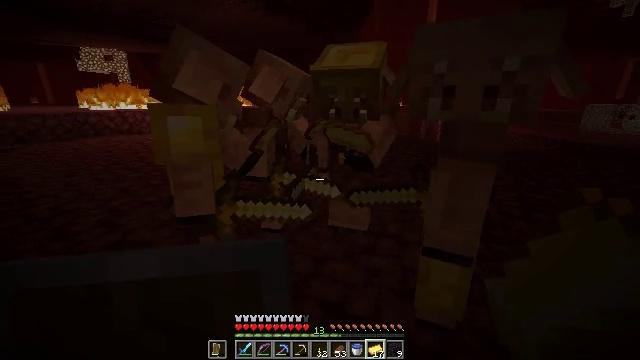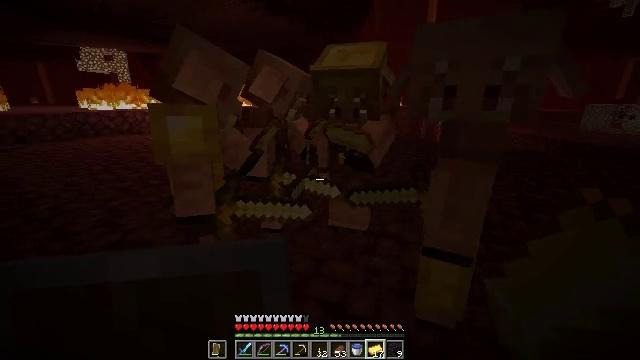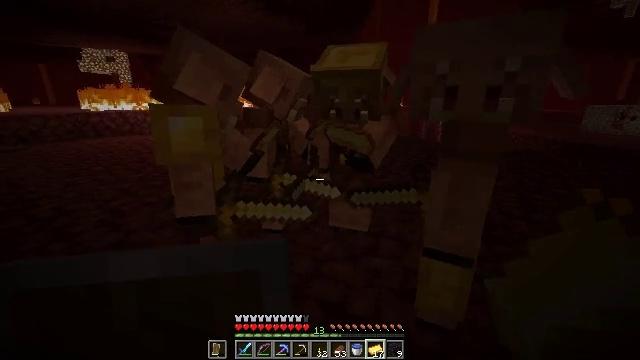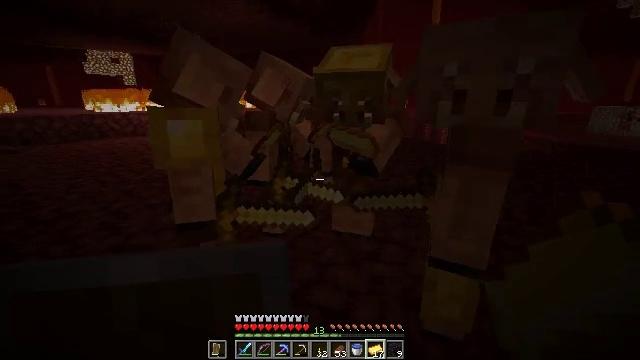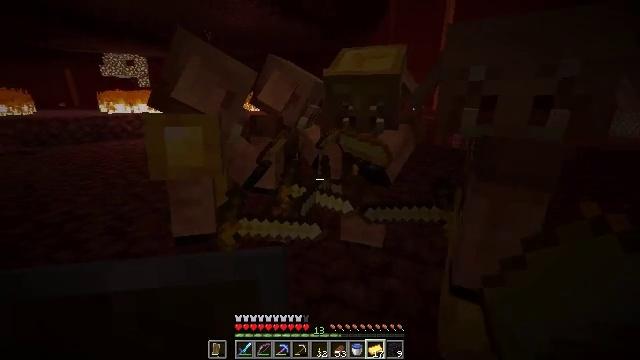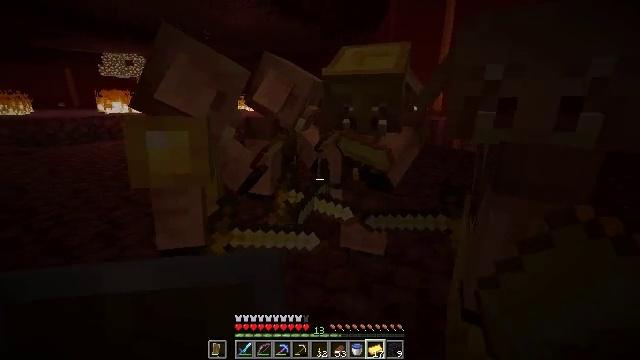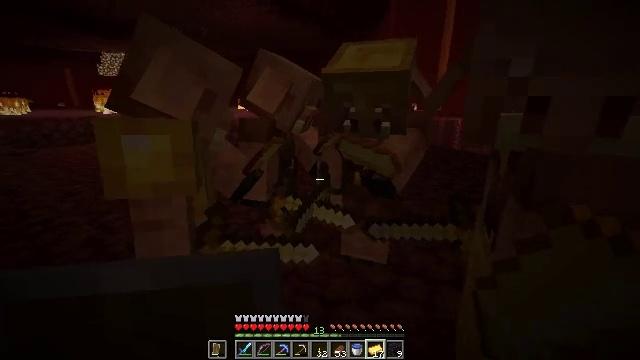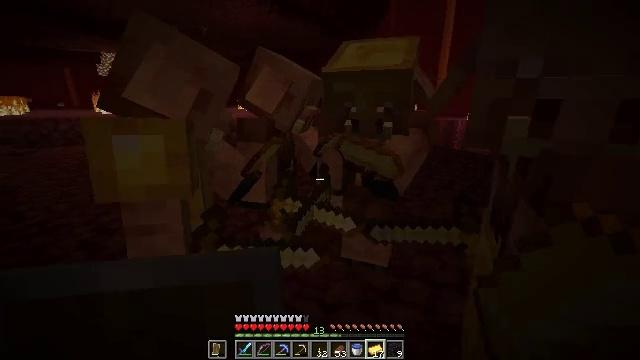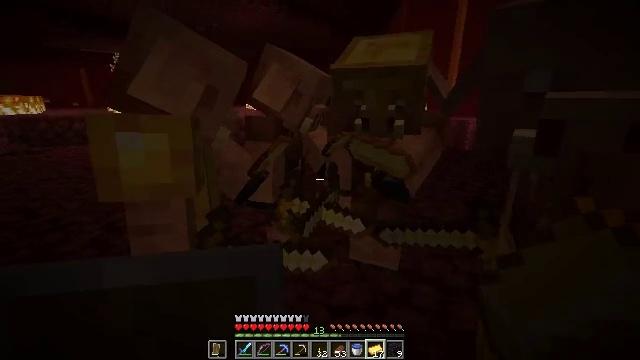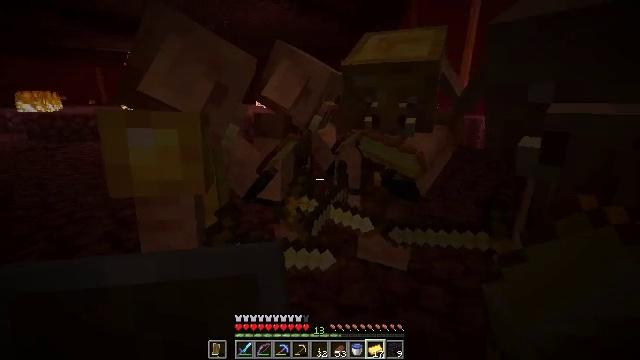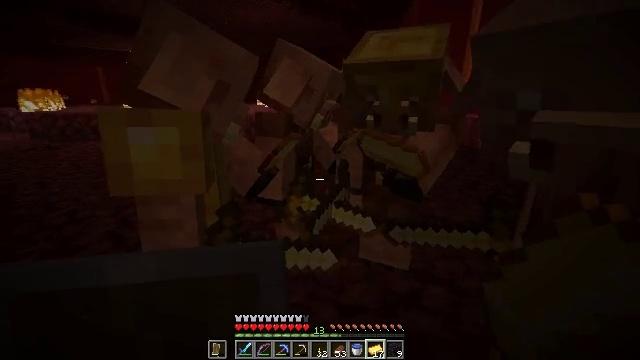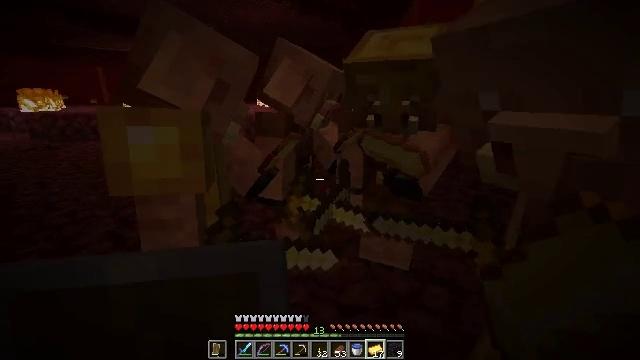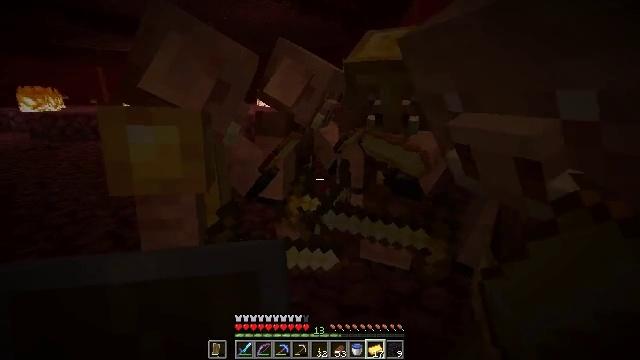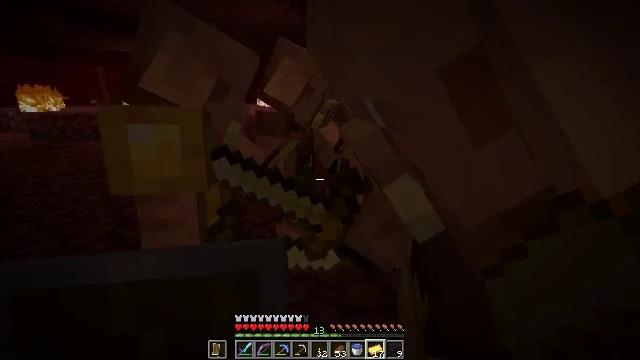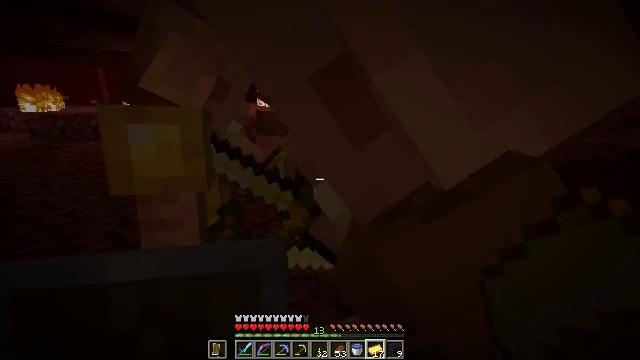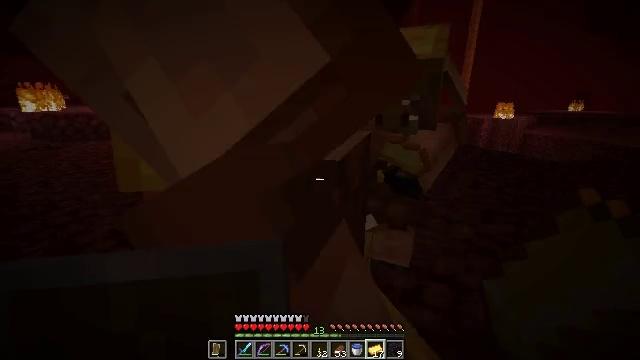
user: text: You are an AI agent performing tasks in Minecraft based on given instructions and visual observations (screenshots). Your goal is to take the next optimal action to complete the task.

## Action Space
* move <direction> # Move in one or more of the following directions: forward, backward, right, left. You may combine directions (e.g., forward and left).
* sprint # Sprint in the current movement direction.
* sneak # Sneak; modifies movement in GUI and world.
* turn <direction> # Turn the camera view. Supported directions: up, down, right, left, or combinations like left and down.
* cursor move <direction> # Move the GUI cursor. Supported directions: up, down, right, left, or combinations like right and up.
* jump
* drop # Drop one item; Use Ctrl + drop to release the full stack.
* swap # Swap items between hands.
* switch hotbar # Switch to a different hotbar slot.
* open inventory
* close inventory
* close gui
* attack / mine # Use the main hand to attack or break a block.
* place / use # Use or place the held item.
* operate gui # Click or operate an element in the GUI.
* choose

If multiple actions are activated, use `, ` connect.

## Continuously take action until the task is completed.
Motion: motion action
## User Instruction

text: Remove a gold ingot from the inventory.
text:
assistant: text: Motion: no_op
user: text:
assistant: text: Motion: no_op
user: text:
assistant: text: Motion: move forward
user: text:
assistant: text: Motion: move forward, turn left
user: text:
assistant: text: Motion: move forward
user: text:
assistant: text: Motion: no_op
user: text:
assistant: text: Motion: no_op
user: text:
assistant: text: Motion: turn left
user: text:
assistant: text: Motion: turn left
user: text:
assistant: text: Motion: no_op
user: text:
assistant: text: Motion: no_op
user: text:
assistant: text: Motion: no_op
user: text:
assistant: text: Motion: no_op
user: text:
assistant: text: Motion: no_op
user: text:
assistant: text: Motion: no_op
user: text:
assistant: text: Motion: no_op
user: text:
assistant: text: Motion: move forward
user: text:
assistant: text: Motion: move forward
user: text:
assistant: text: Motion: move forward
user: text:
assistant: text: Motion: no_op
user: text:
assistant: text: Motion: no_op
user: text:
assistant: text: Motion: move forward, turn left
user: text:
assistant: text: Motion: move forward and move right
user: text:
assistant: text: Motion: move forward and move right
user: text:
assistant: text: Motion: move forward and move right
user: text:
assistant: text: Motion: turn left
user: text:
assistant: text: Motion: move back, turn left
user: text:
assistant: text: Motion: move back, turn left
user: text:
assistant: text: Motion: move back, turn left
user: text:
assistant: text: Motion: move back, turn left